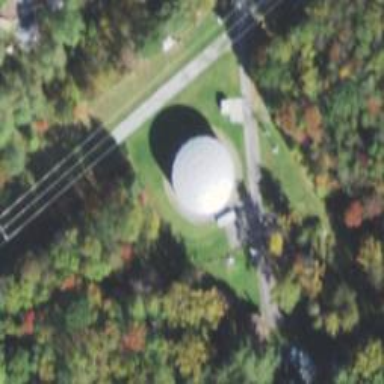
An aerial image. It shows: Storage tank with man-made structure.